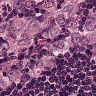
Metastatic tissue present: yes